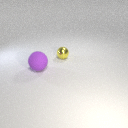
large purple rubber sphere in front of small yellow metal sphere